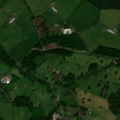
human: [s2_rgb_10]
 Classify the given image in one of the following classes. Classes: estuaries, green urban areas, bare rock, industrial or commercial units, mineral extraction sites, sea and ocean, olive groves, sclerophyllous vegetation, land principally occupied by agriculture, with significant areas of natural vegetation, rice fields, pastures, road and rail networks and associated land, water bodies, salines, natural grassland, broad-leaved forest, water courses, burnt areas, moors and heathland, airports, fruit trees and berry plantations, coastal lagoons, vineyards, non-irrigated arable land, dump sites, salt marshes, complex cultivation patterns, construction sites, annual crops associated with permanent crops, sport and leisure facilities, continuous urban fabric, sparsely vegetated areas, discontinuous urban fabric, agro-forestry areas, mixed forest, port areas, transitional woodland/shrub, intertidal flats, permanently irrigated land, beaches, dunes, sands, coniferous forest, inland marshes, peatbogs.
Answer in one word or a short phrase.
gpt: non-irrigated arable land, pastures, land principally occupied by agriculture, with significant areas of natural vegetation, mixed forest